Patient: sex F, age 34
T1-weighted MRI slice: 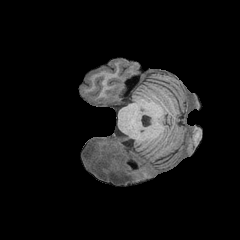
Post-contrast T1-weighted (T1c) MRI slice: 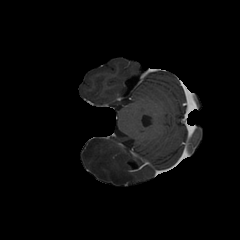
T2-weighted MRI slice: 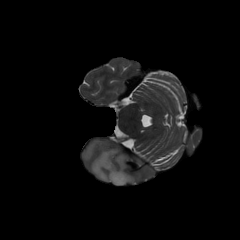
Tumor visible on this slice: yes
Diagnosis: Astrocytoma, IDH-mutant
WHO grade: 3